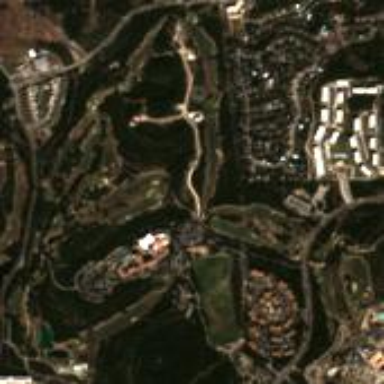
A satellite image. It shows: Golf course.